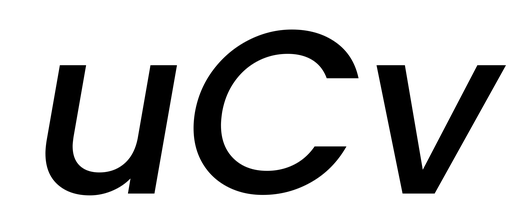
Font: Poppins-MediumItalic